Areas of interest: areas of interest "Home Furnishing and Building Materials Market"
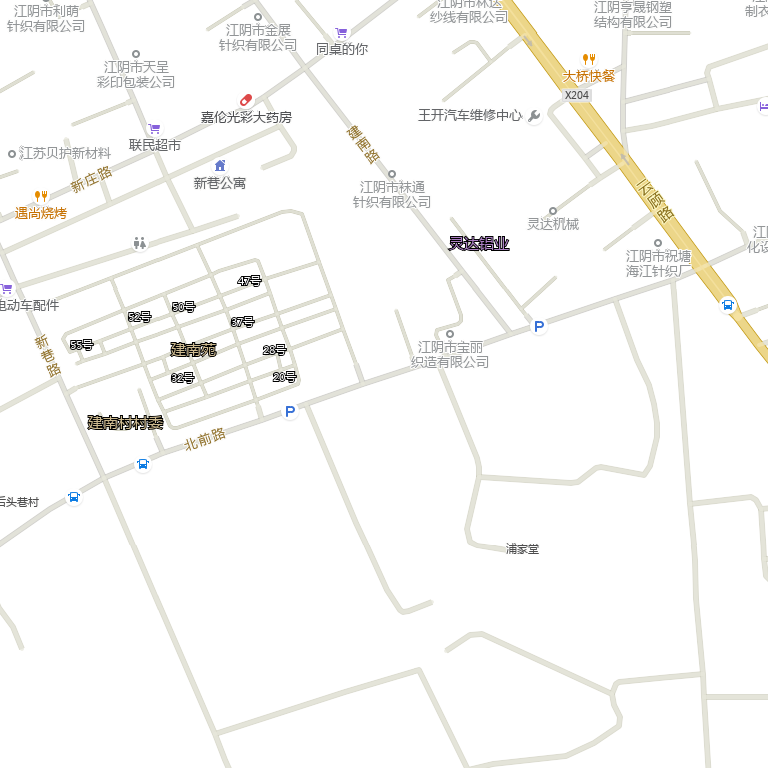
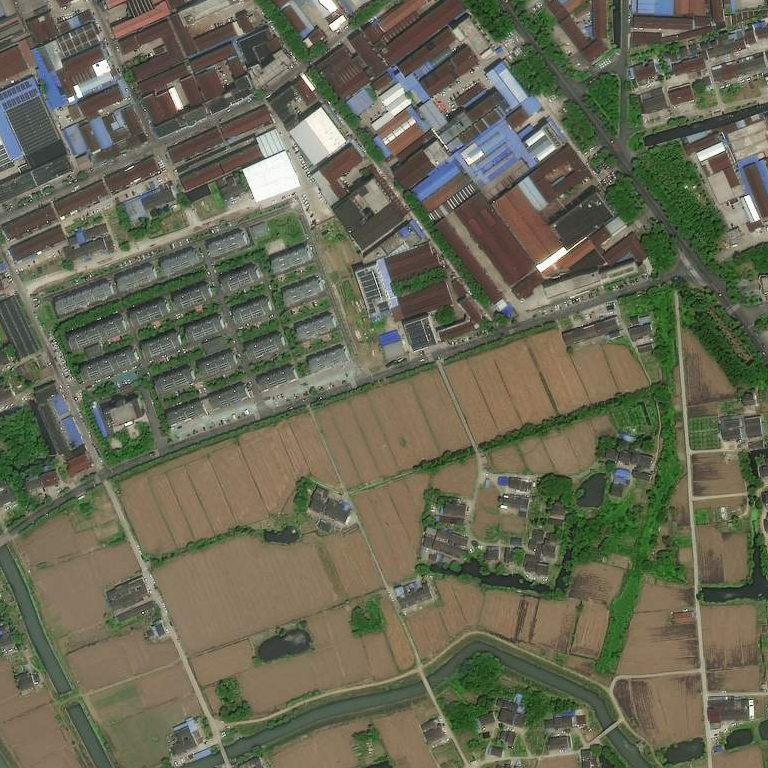